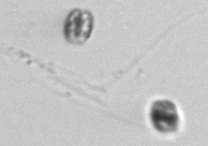
Label: Thalassiosira_sp_aff_mala